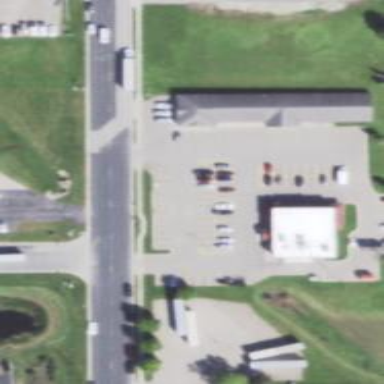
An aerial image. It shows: Customer parking surface area designated in the parking lot.